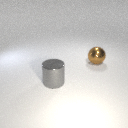
large brown metal sphere behind large gray metal cylinder